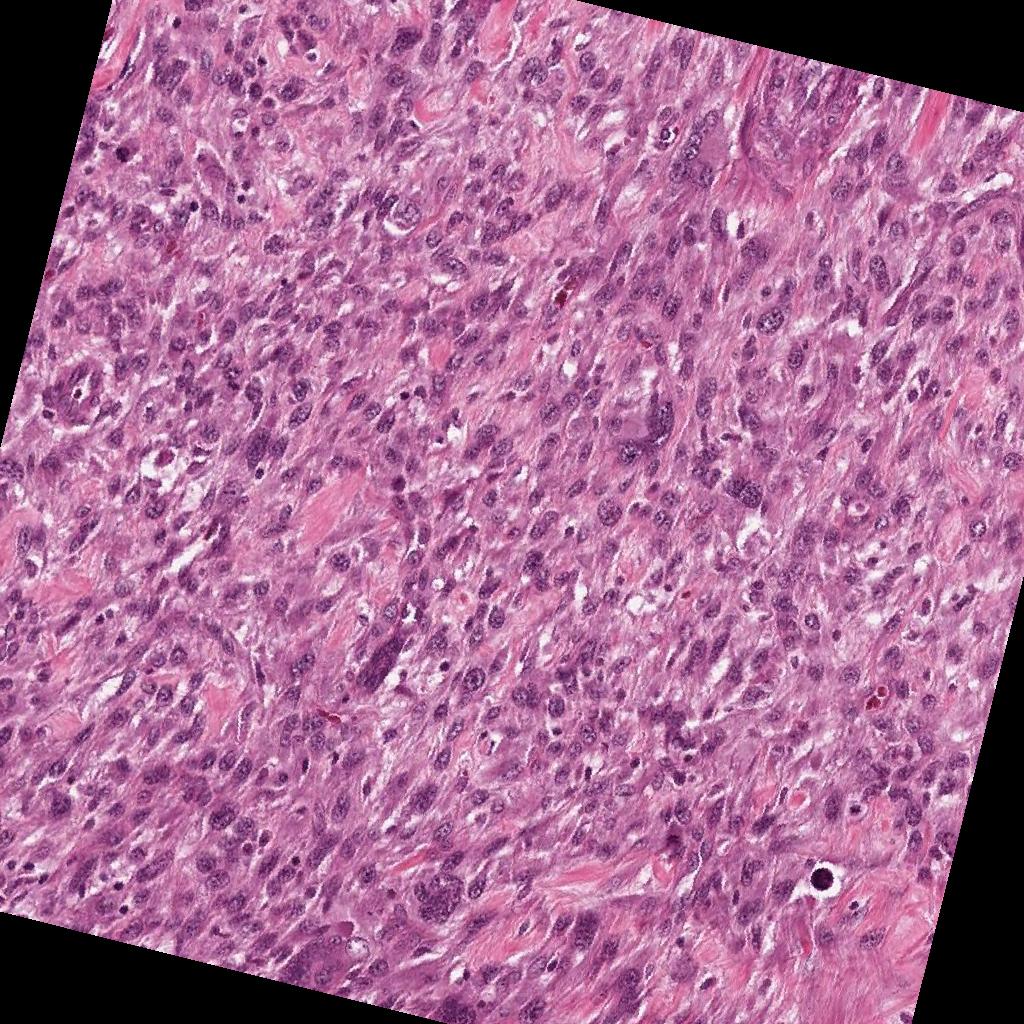
Label: Viable